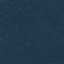
Land use / land cover class: Forest